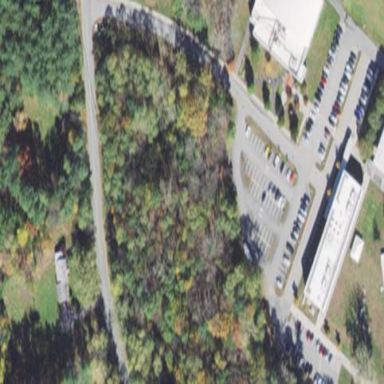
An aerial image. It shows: Parking area.